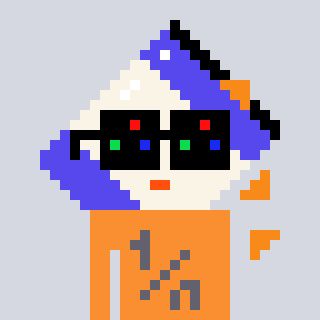
a pixel art character with square black sunglasses, a chips-shaped head and a orange-colored body on a cool background